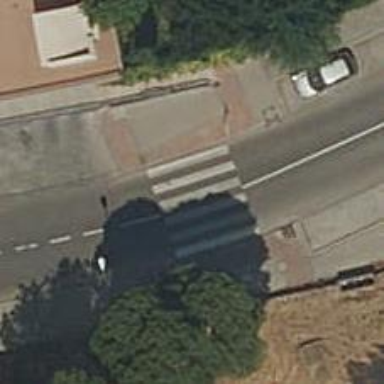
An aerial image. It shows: Uncontrolled crossing on the road.